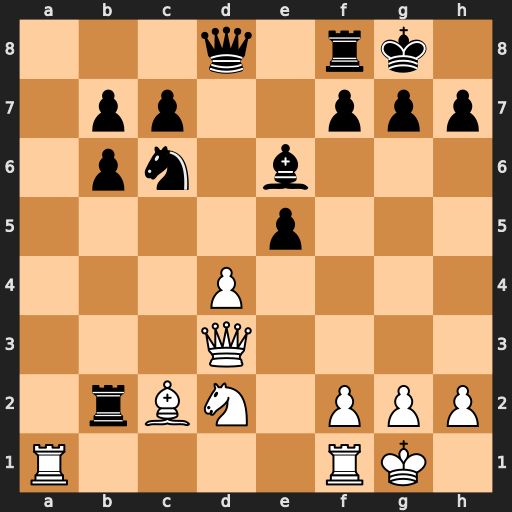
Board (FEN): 3q1rk1/1pp2ppp/1pn1b3/4p3/3P4/3Q4/1rBN1PPP/R4RK1
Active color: w
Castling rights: -
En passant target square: -
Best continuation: Qxh7#